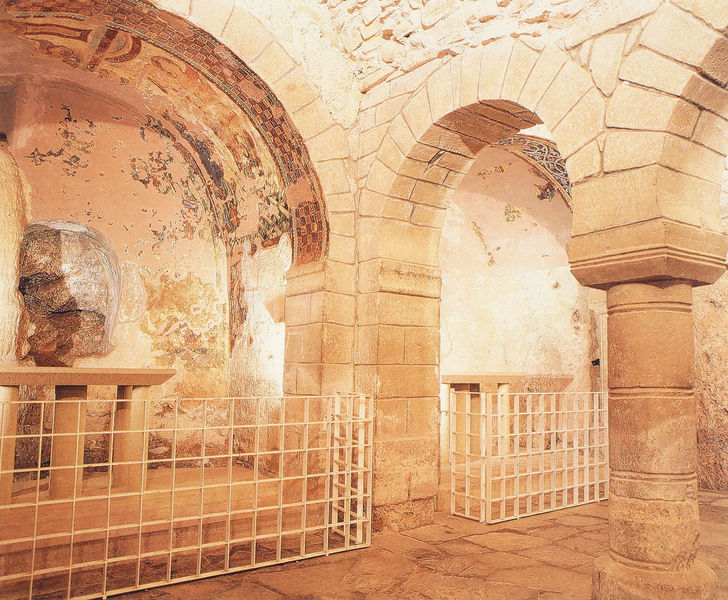
Titel: San Juan de la Pena, Aragón
Standort: Huesca, S. Juan de la Pena (EU - E - Aragonien)
Schlagwörter: blau, hell, kariert, pfeiler, säule, säulen, rot, zaun, karo, malerei, stein, gitter, kirche, bogen, mauer, rundbogen, foto, bögen, karos, keller, gewölbe, untergrund, mauerwerk, rom, karomuster, quader, farbfoto, kreuzgewölbe, fresken, bemalung, christen, absperrung, krypta, romanisch, unterirdisch, katakombe, kunstwerk, christusmonogram, absperrgitter, sakrall